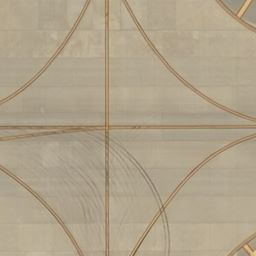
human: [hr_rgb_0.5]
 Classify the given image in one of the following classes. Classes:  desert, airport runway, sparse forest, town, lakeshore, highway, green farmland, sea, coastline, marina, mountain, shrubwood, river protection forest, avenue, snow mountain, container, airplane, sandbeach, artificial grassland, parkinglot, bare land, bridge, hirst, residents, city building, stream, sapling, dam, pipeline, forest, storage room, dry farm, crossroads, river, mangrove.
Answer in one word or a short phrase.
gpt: airport runway